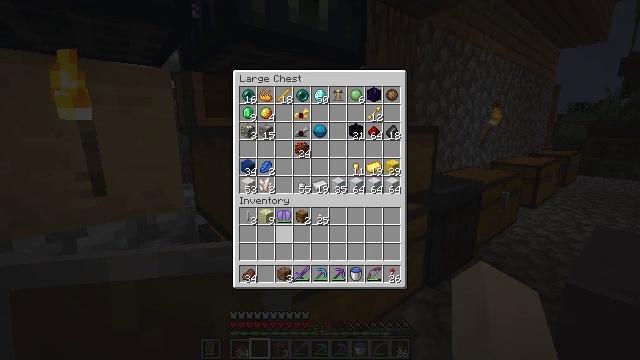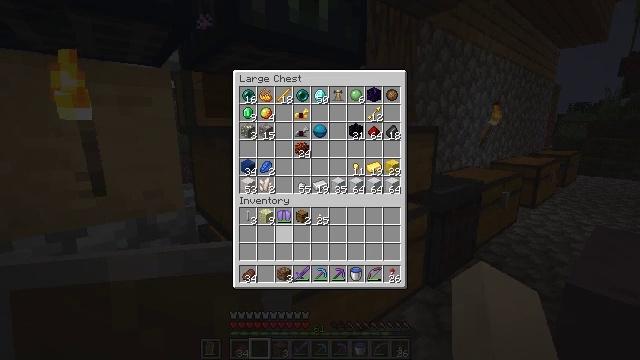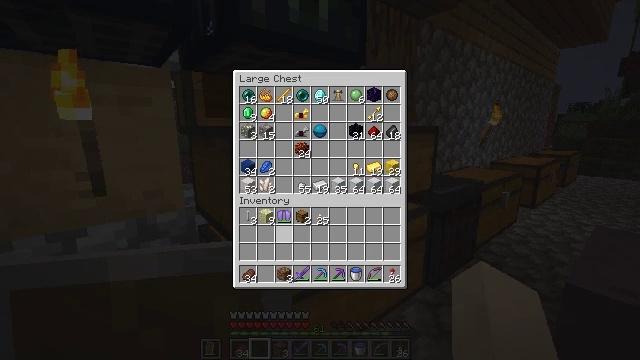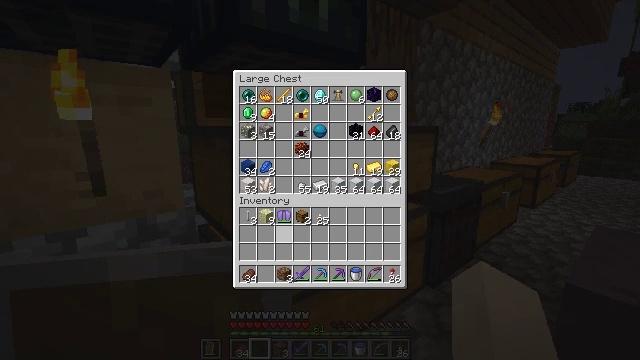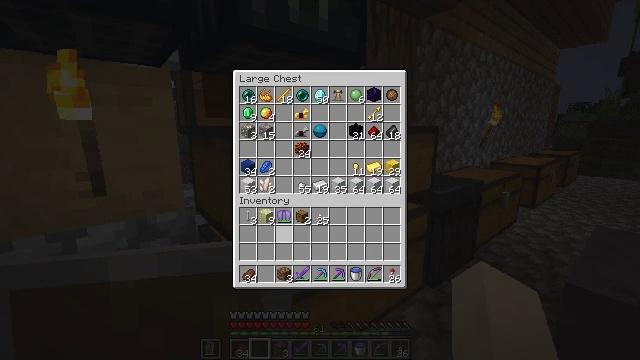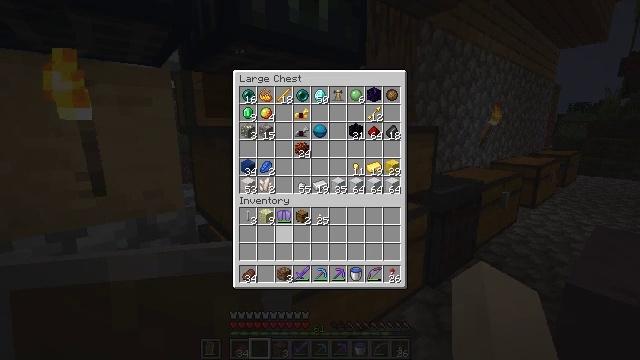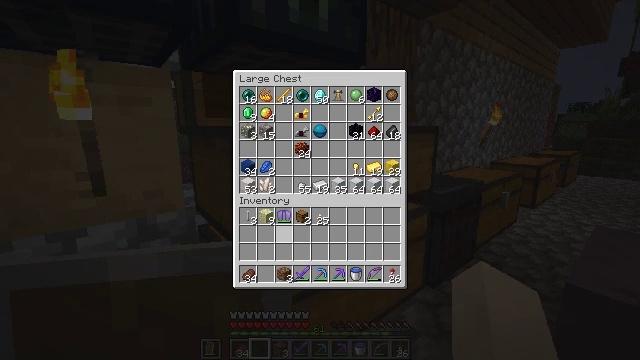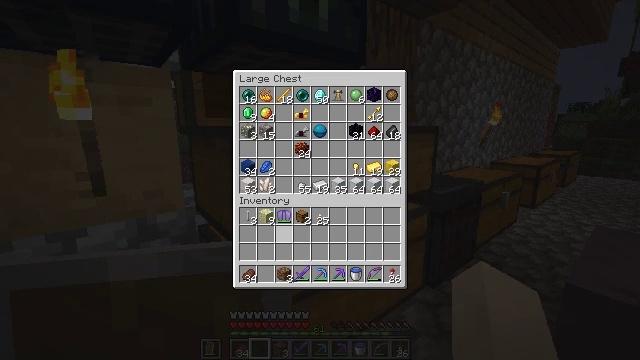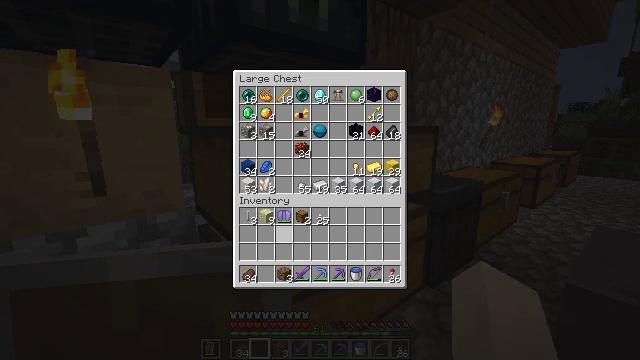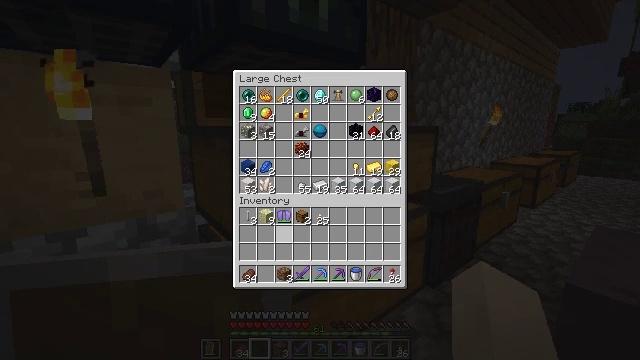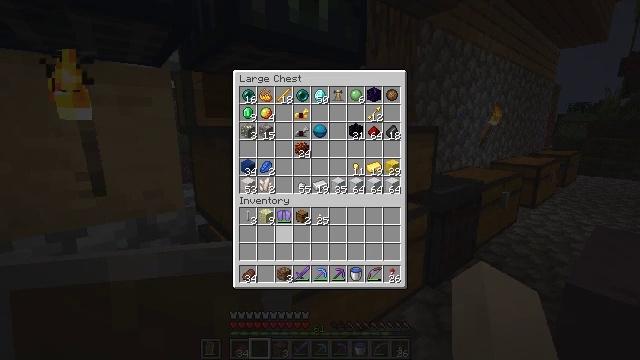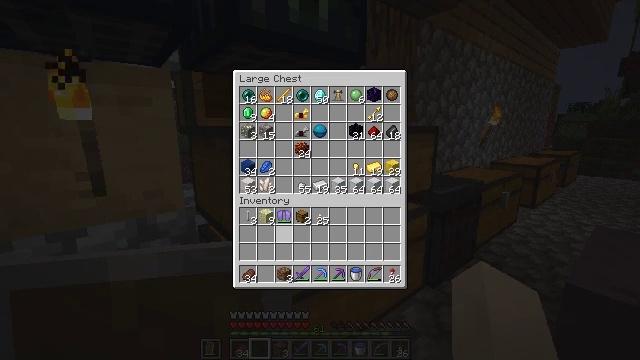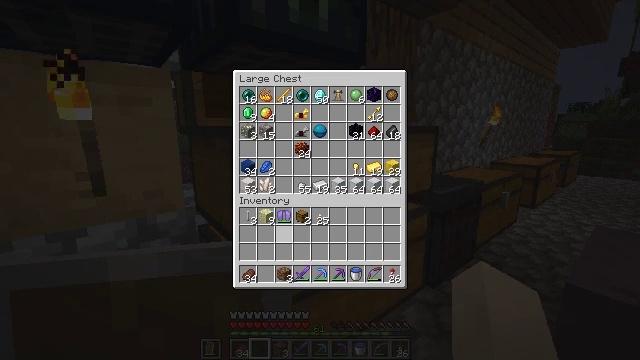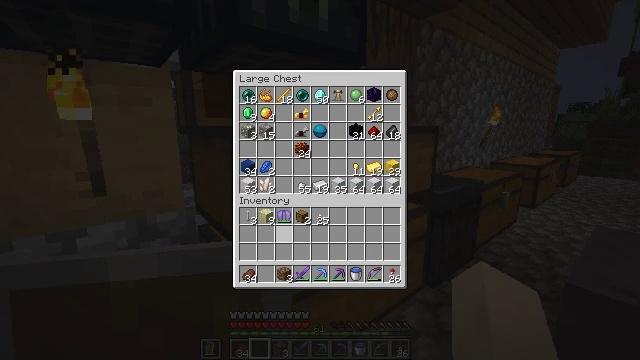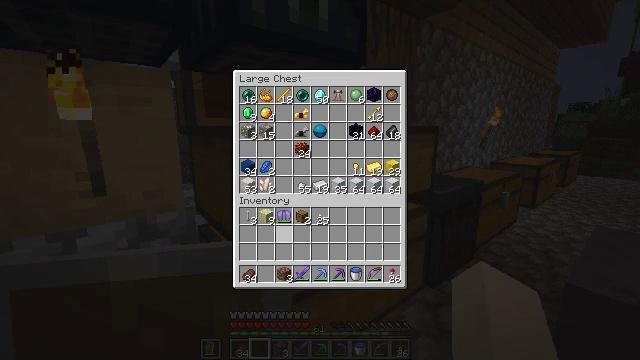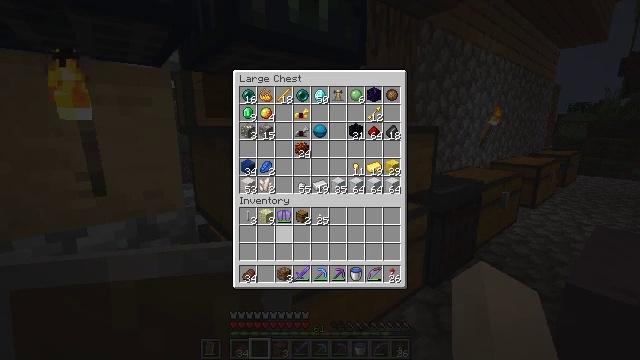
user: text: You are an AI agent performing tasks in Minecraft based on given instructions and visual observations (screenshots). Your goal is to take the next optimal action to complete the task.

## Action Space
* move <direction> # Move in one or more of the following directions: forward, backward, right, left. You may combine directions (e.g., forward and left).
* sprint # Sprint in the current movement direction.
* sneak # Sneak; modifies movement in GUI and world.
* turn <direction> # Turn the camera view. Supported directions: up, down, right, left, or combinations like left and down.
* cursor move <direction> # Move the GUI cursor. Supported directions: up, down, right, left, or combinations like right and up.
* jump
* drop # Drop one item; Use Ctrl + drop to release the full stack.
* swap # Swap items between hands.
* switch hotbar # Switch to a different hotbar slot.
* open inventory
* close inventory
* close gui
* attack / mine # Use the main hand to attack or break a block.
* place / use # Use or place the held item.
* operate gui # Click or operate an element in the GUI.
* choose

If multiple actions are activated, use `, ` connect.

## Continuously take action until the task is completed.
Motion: motion action
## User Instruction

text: Mine the shulker box.
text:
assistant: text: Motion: no_op
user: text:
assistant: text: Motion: no_op
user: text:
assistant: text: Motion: no_op
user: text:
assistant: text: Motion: no_op
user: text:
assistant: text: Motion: no_op
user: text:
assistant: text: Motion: no_op
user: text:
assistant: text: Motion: no_op
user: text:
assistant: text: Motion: no_op
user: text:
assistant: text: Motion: no_op
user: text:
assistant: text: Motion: no_op
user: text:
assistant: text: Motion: no_op
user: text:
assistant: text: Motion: no_op
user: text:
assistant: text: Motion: no_op
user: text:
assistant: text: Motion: no_op
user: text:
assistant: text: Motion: no_op
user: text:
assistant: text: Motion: no_op
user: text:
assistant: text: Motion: no_op
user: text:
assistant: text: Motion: no_op
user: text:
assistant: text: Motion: no_op
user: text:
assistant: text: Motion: close inventory
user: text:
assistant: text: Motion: close inventory
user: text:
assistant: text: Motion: turn right
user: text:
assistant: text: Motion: turn right and down
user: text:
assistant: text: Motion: turn right and down
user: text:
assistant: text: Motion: turn right and down
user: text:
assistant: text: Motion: turn right and down
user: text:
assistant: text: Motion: turn right and down
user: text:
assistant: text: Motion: turn right and down
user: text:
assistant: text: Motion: turn right, use / place
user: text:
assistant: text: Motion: use / place